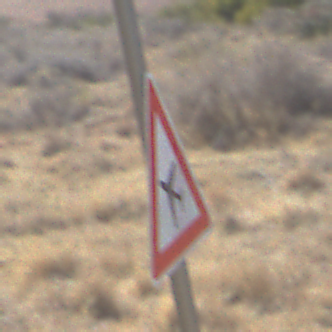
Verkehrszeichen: FlugbetriebRechts
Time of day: Midday
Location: Outdoor (Nature)
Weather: Clear
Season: NotSpecified
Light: Natural